Interaction volume radius: 10 \u00c5
Interaction volume height: 20 \u00c5
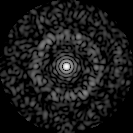
Disorder parameter: 0.8449